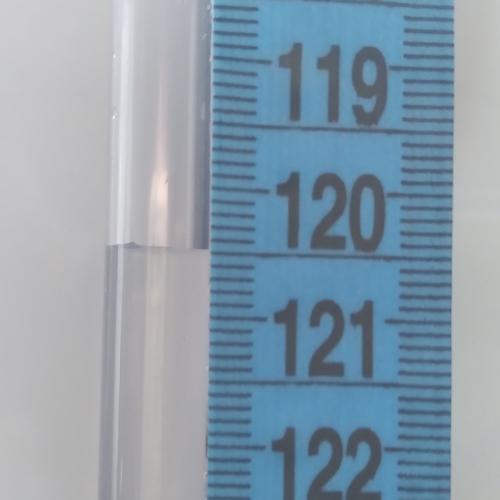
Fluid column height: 120.5 cm